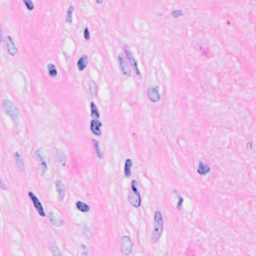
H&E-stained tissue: Breast